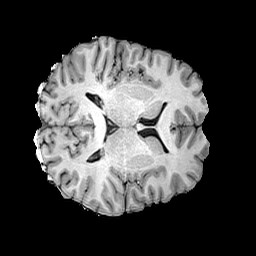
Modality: T1w
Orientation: axial
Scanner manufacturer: siemens
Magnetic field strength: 3 T
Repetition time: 2 s
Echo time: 0.0024 s